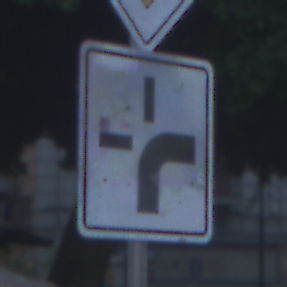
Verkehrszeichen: VerlaufVorfahrtsstrasse3
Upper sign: Vorfahrtsstrasse
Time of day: SunriseSunset
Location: Outdoor (Urban)
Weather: PartlyCloudy
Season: NotSpecified
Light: Natural